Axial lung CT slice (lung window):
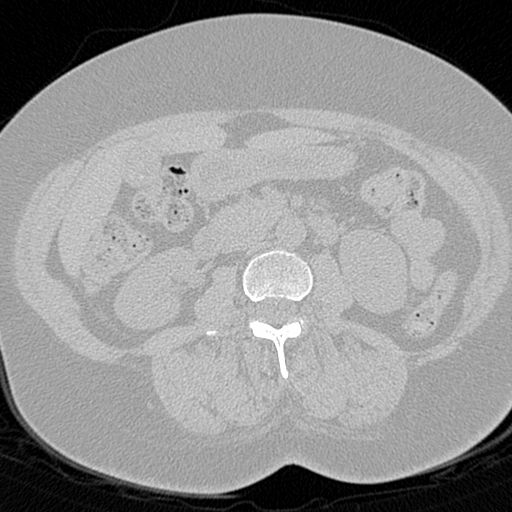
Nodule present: no